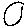
Label: circle